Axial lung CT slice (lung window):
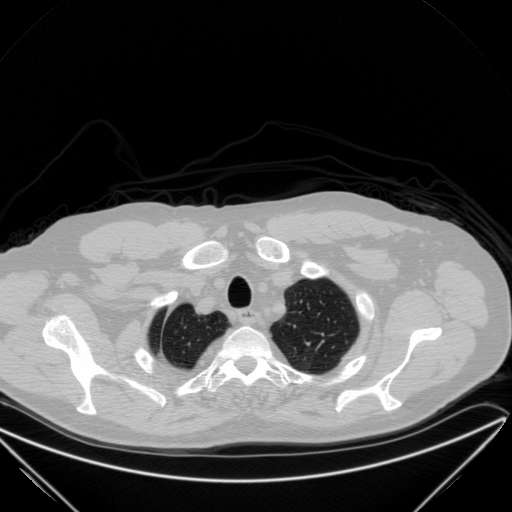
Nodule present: no